Field crop: maize
Growth stage: 2
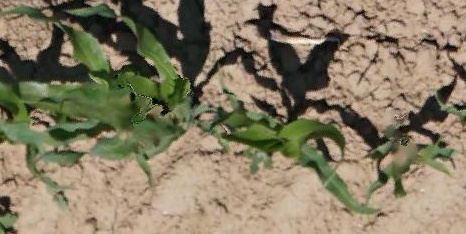
Species: maize